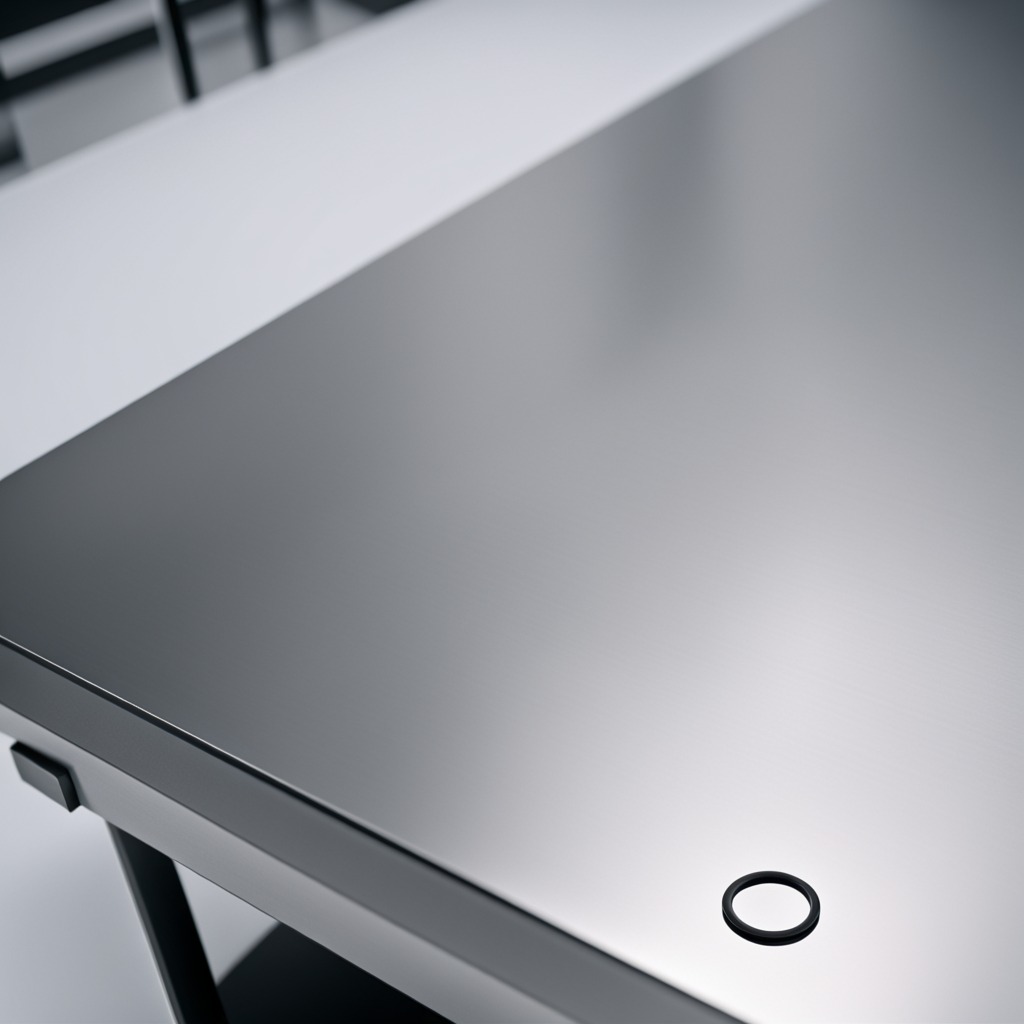
A rubber O-ring is lying on the stainless steel table.